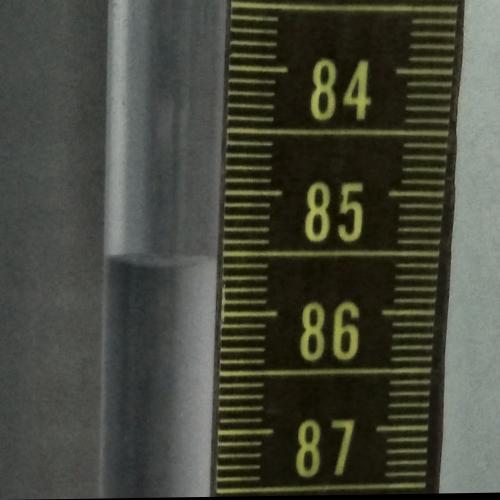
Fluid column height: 85.5 cm